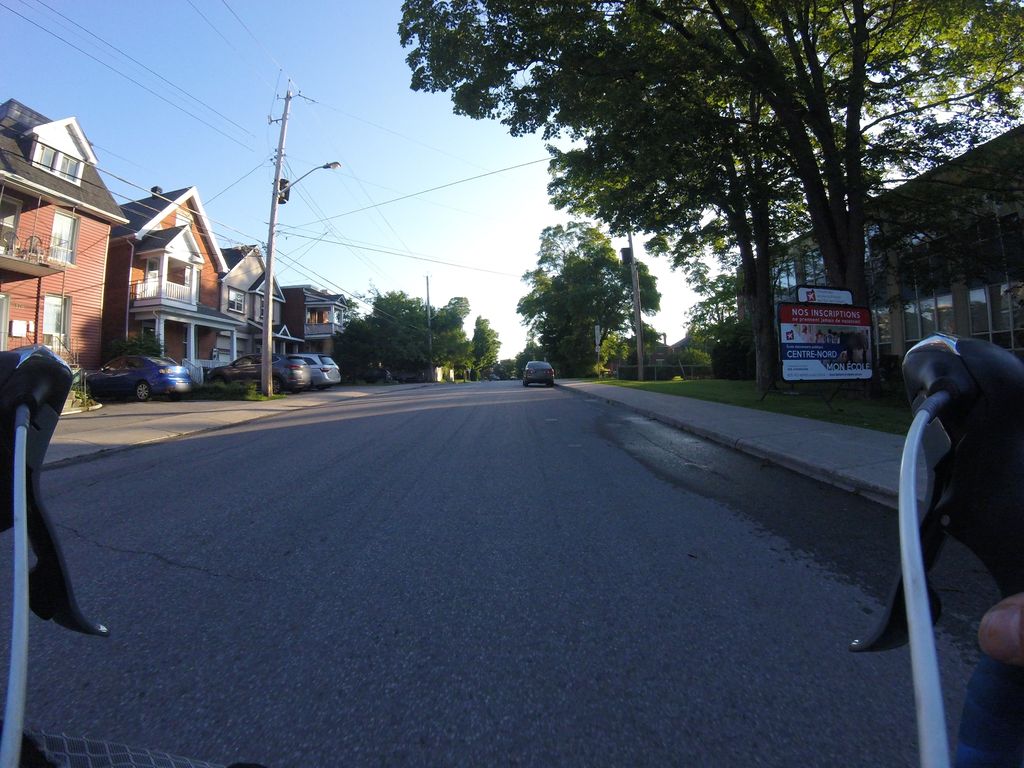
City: ottawa-gatineau